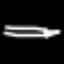
Label: pencil